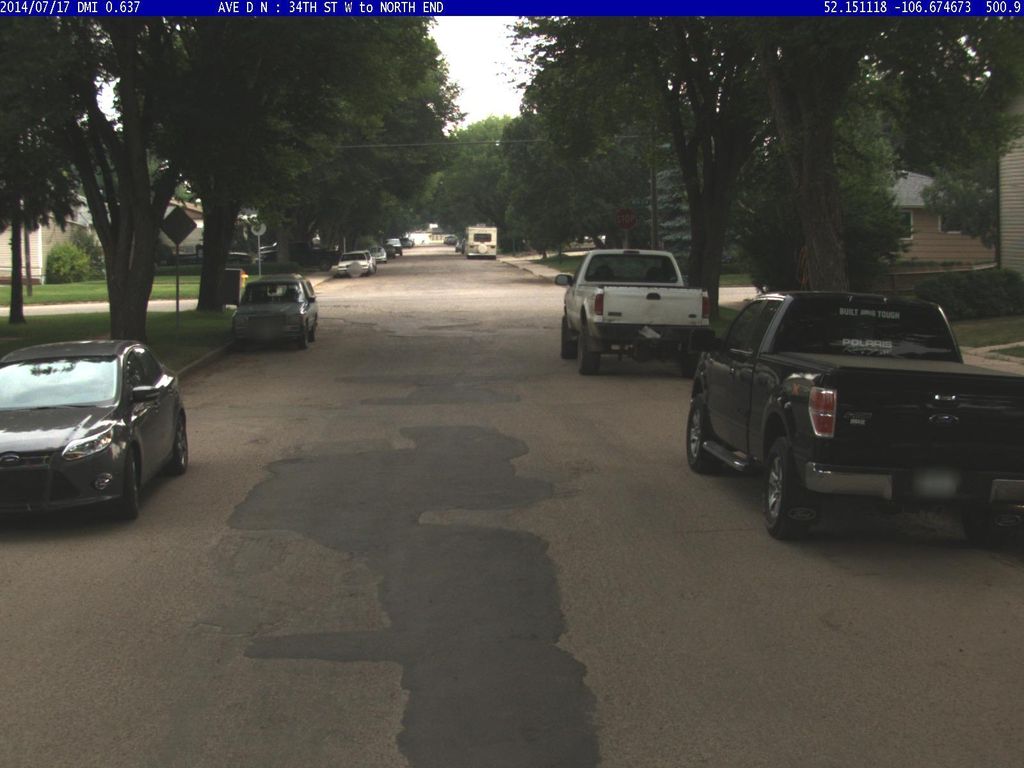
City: saskatoon